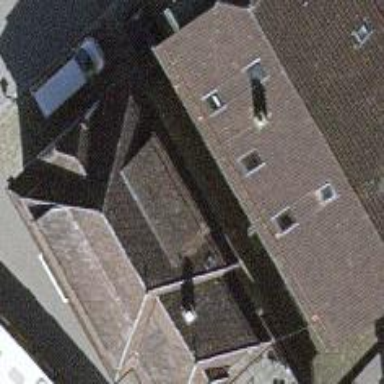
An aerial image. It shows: Part of building with white exterior. The roof is red and has mansard shape oriented across the building.